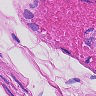
Metastatic tissue present: no